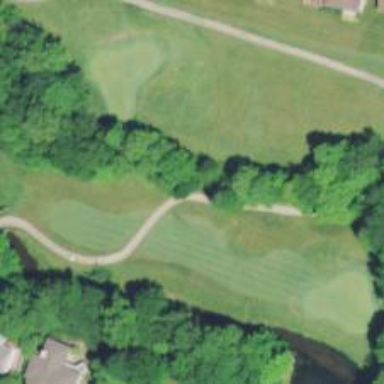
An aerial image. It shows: Path for both roads and golfers.